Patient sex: F
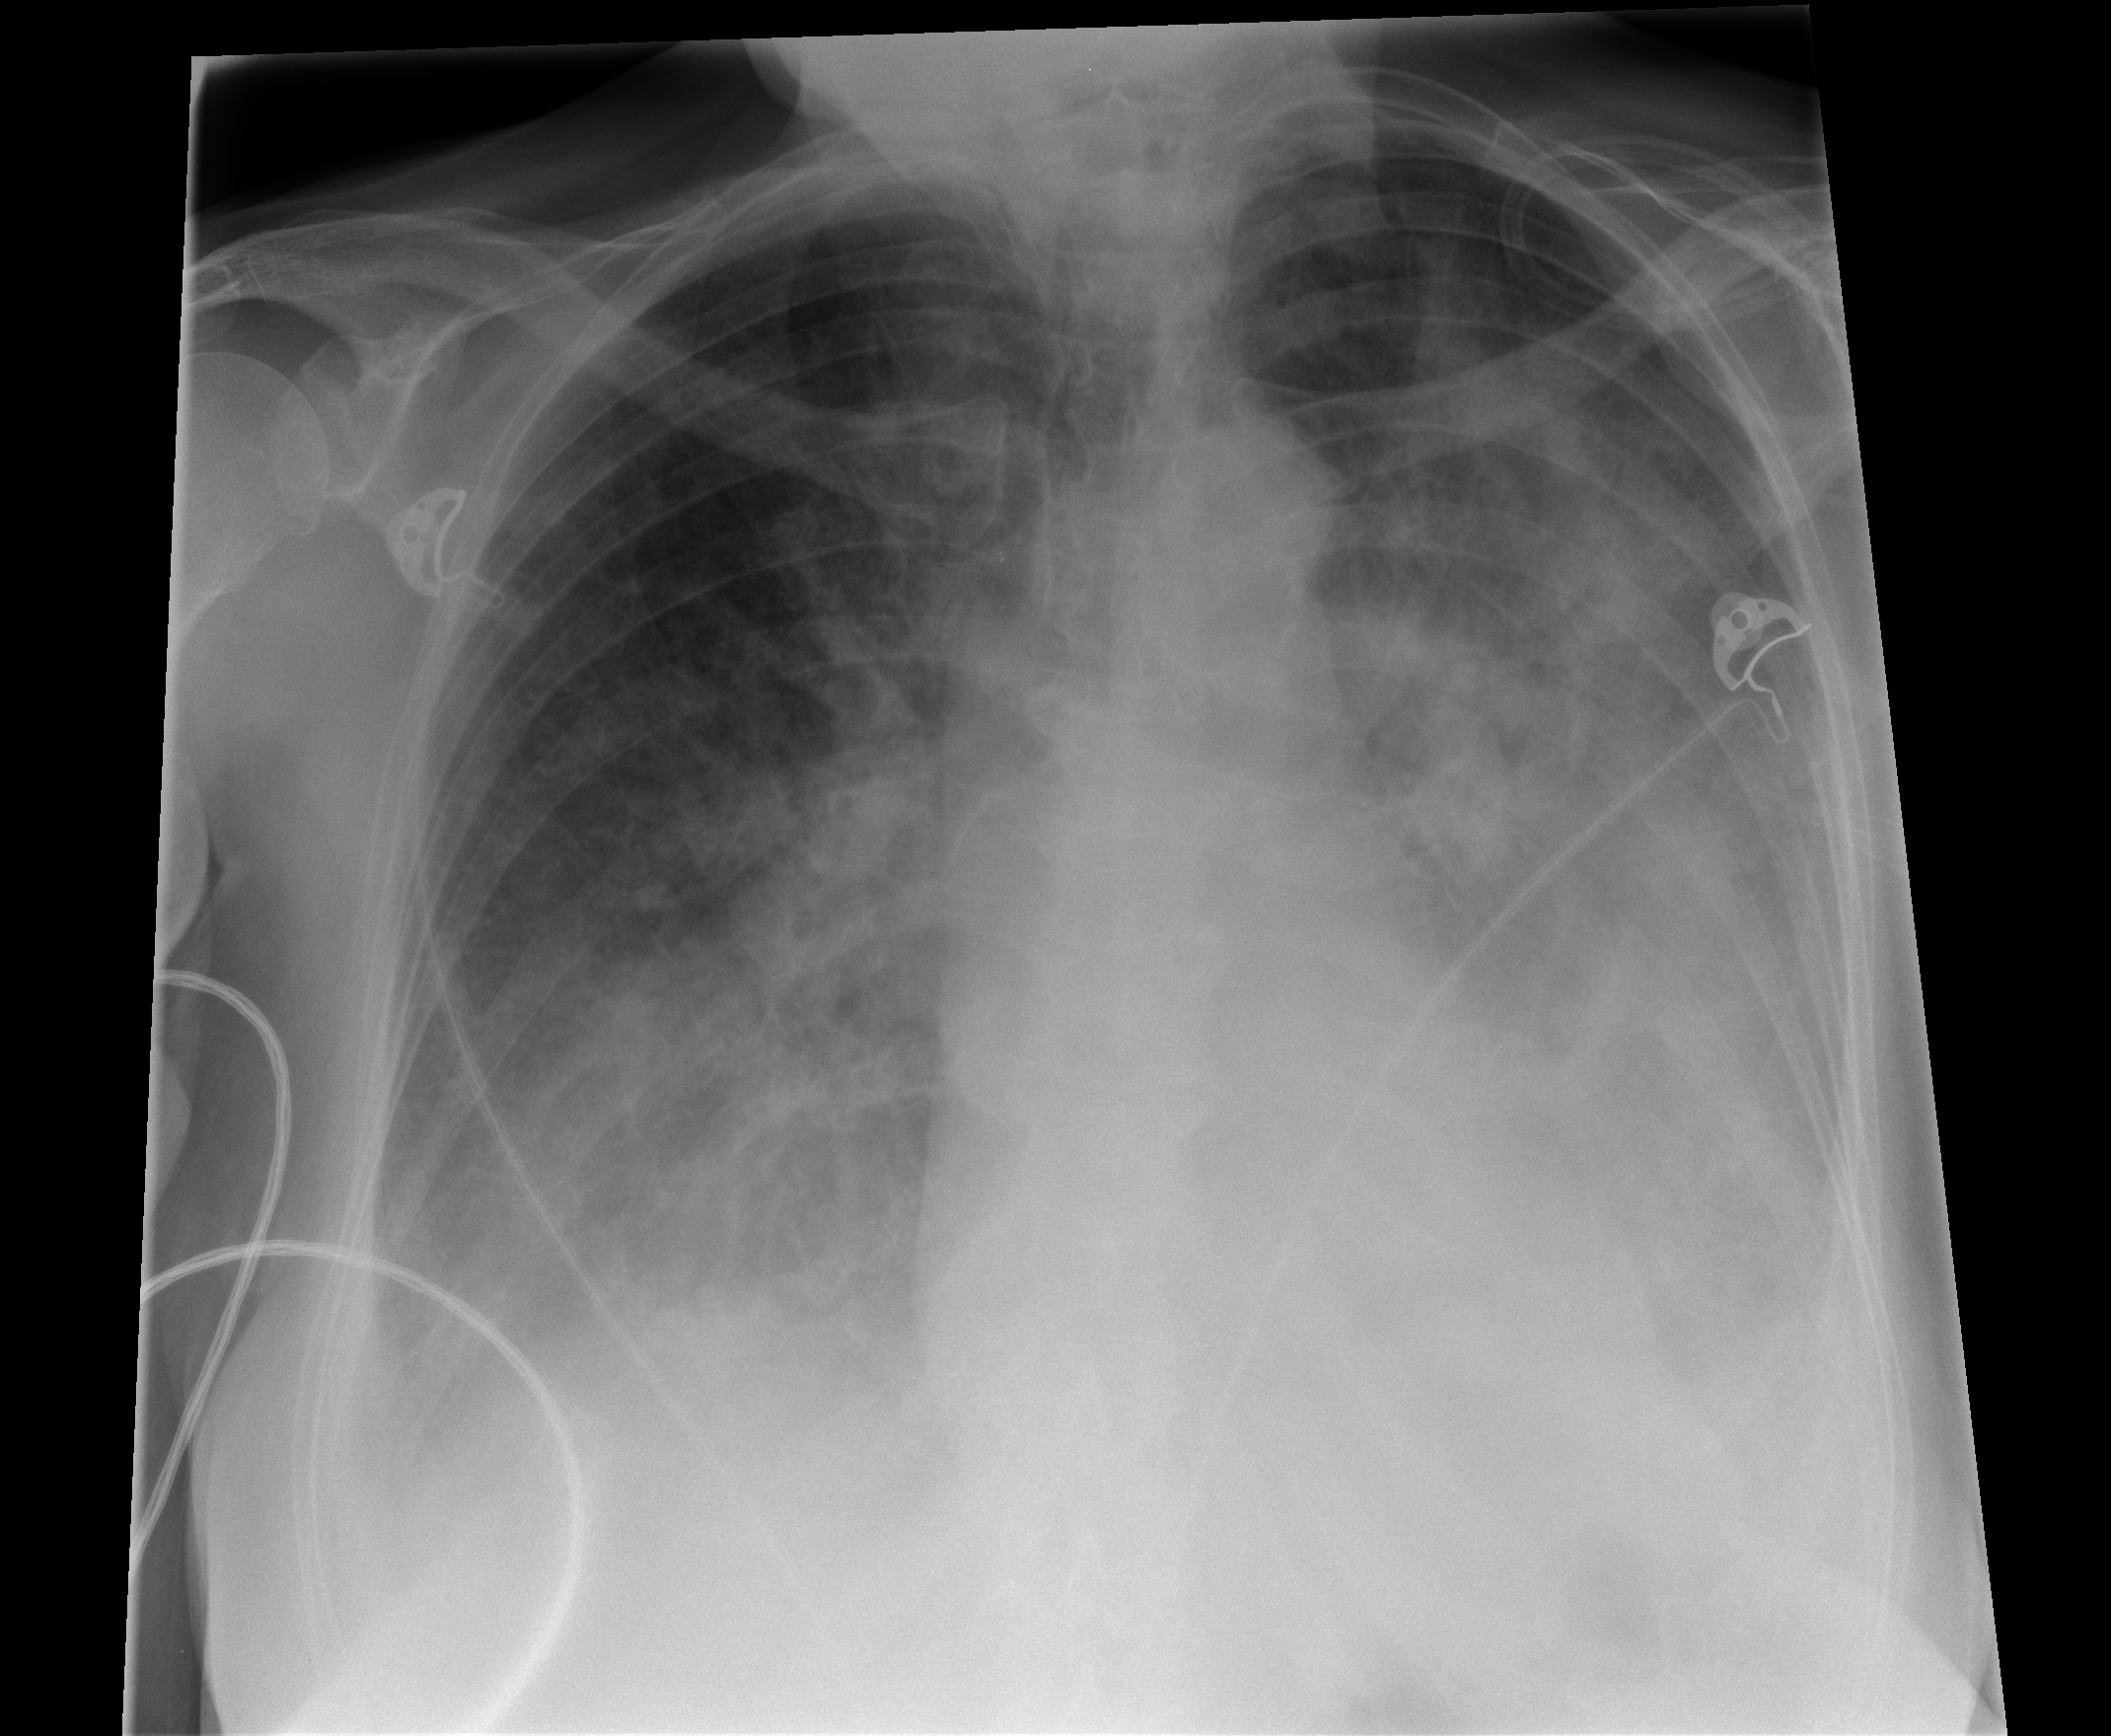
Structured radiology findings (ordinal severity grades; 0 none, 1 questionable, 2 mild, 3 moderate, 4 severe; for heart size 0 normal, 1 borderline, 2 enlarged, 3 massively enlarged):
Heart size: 0
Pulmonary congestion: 2
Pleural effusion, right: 2
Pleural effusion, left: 2
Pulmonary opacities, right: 2
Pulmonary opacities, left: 3
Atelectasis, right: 2
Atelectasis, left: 2